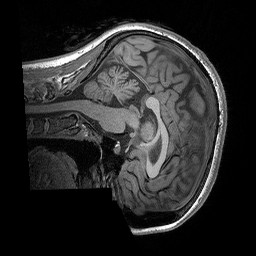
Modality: T1w
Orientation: sagittal
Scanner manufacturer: siemens
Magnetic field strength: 3 T
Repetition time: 2.3 s
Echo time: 0.00298 s